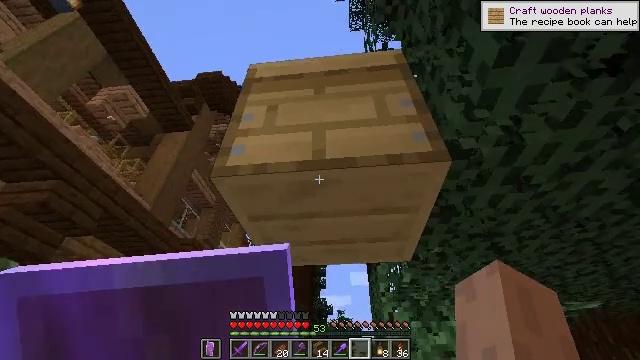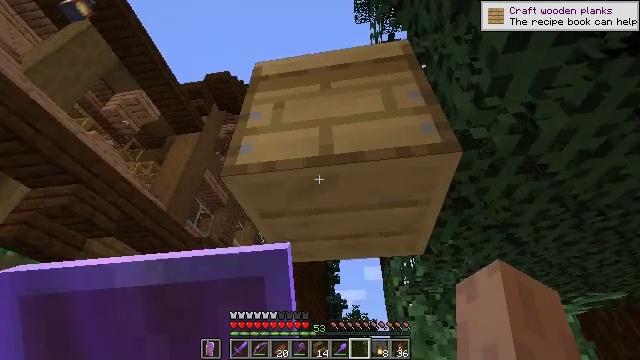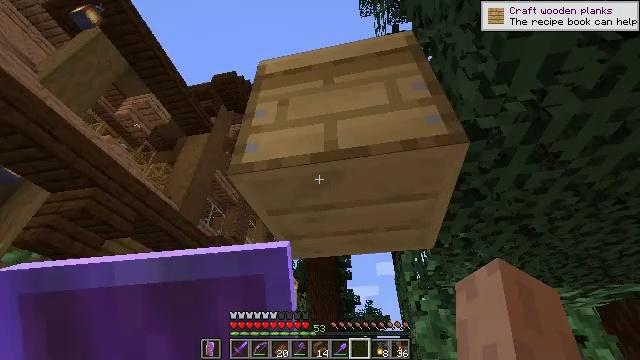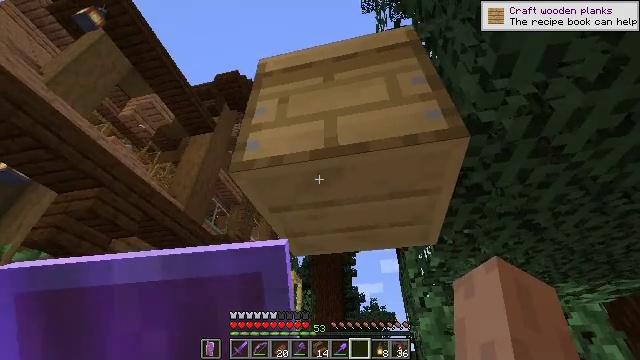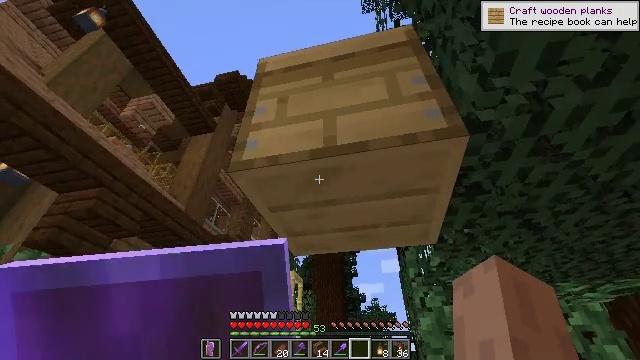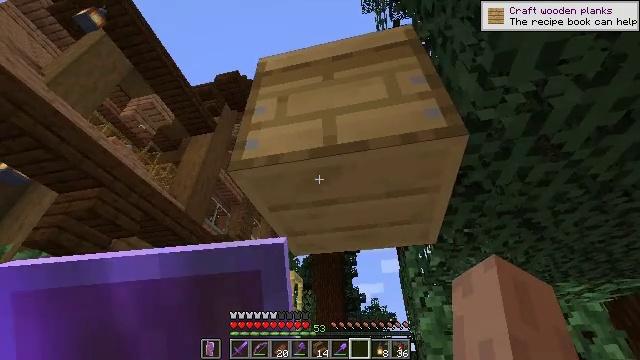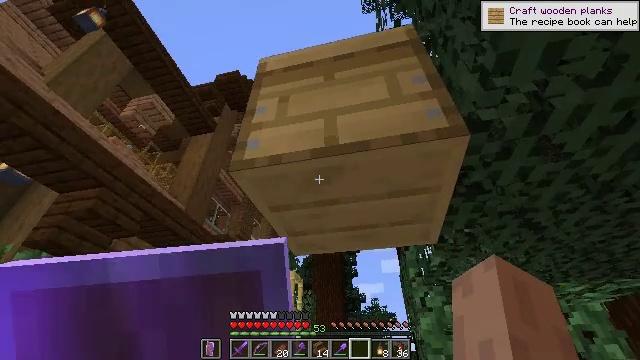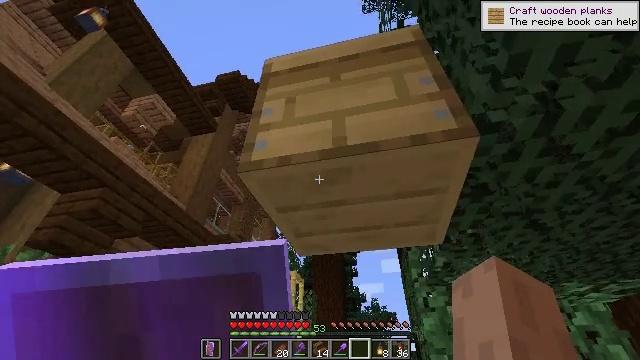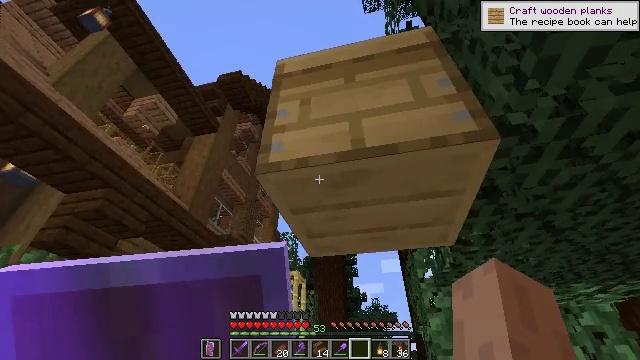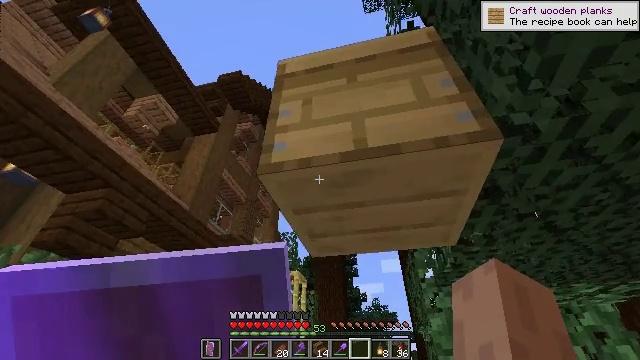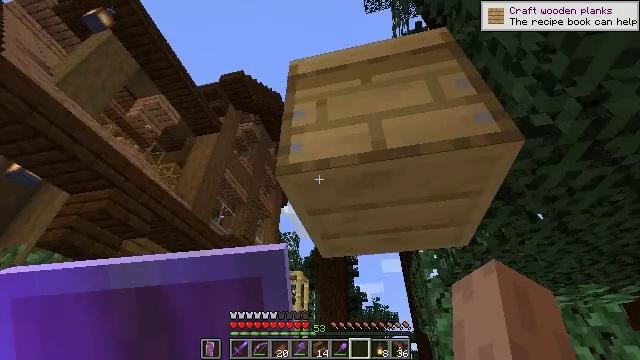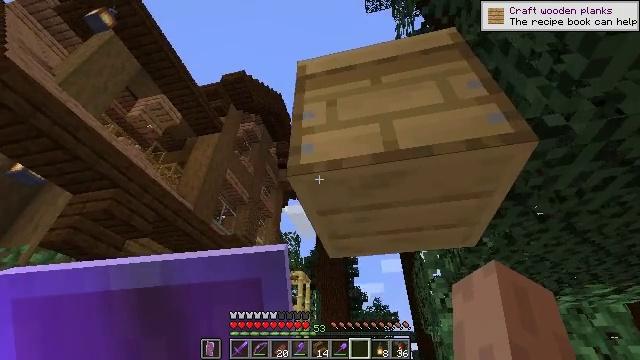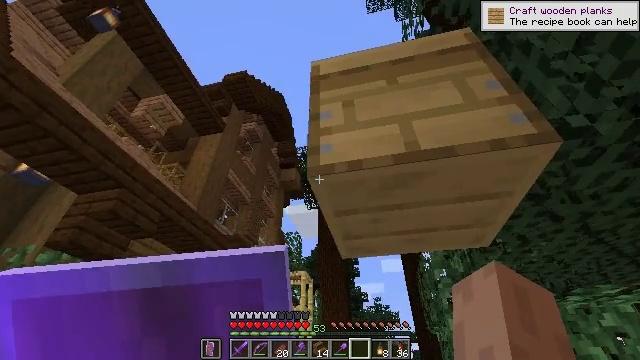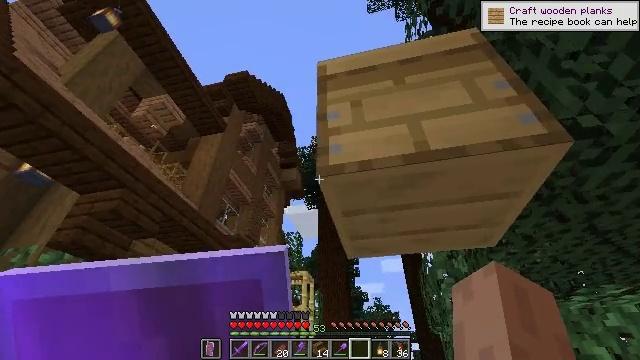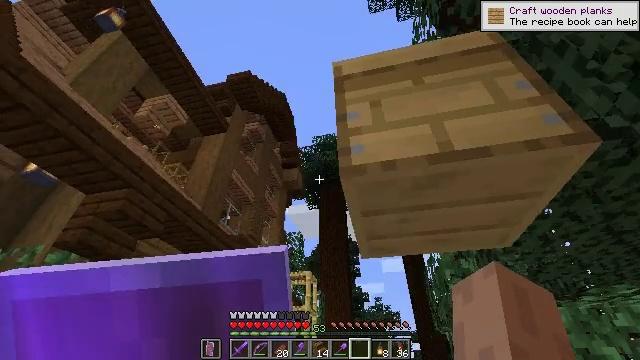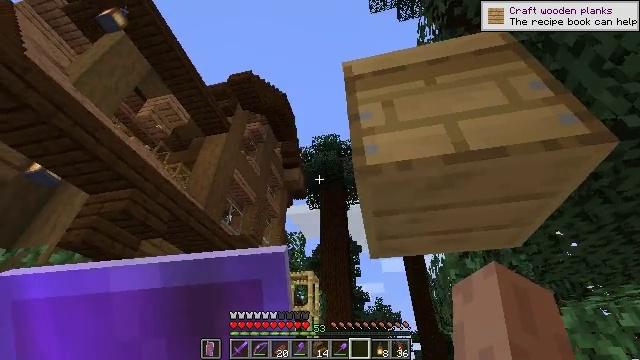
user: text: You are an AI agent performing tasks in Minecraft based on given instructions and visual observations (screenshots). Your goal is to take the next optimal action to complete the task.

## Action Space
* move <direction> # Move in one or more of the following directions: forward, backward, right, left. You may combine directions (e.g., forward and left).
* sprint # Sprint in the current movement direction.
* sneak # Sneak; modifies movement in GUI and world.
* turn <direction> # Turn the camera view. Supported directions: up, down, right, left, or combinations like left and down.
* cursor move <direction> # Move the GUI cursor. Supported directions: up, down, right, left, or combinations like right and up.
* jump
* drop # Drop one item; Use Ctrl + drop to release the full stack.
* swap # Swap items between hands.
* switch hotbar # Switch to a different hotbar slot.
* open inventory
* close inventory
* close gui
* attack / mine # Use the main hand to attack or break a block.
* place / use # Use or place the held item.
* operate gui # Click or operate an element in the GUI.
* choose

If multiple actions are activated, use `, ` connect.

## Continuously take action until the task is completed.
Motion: motion action
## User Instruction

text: Destroy the beehive to relocate it.
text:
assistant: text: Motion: sneak, turn left
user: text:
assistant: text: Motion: sneak, turn left
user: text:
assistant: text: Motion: sneak, turn left
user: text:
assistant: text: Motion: sneak
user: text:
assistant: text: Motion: sneak
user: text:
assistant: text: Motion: move left, sneak
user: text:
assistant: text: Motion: move left, sneak
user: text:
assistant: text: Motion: move left, sneak
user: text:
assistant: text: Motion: move left, sneak
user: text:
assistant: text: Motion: move left, sneak
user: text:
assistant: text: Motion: move left, sneak
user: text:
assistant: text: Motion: move left, sneak
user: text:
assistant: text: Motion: move left, sneak
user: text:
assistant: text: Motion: move left, sneak
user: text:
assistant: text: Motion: move left, sneak
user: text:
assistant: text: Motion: move left, sneak, turn right
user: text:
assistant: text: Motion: move left, sneak, turn right
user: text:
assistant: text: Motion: move left, sneak, turn right and down
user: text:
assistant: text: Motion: move left, sneak, turn right and down
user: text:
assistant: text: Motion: move left, sneak
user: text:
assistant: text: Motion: move left, sneak
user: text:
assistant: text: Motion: move left, sneak
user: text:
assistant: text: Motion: move left, sneak
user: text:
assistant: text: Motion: move left, sneak
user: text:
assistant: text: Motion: move left, sneak
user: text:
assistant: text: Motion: move left, sneak, turn down
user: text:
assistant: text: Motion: sneak
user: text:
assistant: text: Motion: sneak
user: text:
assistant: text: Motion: sneak
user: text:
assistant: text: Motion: sneak